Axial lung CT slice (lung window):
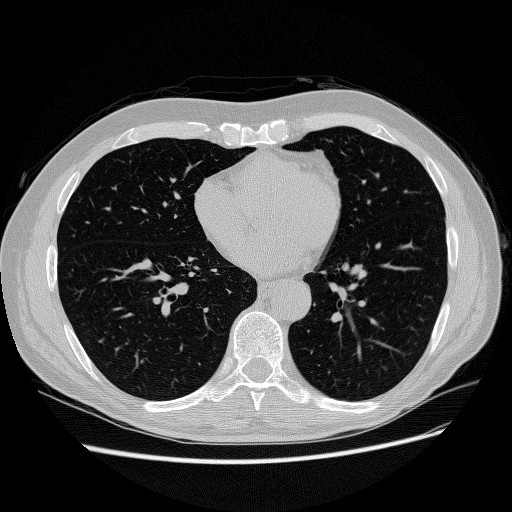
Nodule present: no